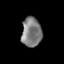
Tissue: skin
Cell type: Epithelial cells
Senescence score: 0.1906
Nuclear area (px): 574
Mean DAPI intensity: 124.943